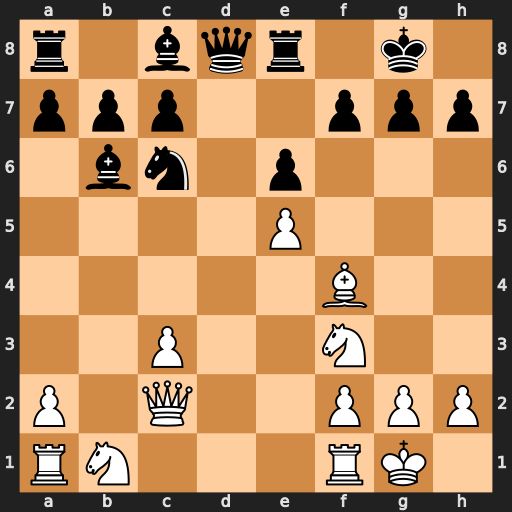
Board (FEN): r1bqr1k1/ppp2ppp/1bn1p3/4P3/5B2/2P2N2/P1Q2PPP/RN3RK1
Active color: w
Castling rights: -
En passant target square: -
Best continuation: Ng5 f5 exf6 Qxf6 Qxh7+